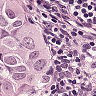
Metastatic tissue present: yes